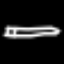
Label: pencil